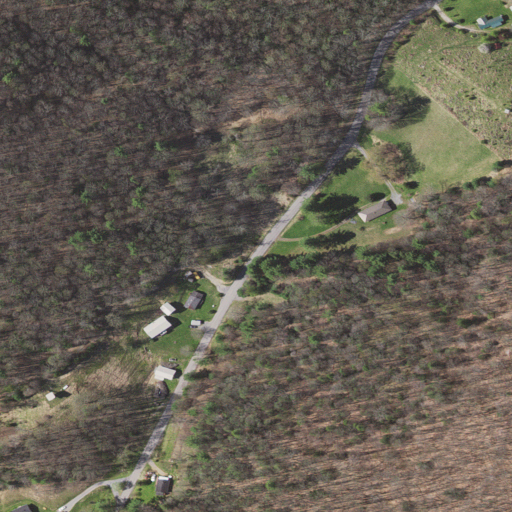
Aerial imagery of gap in Virginia named McQueen Gap containing deciduous forest, mixed forest, open development, low intensity development, and pasture